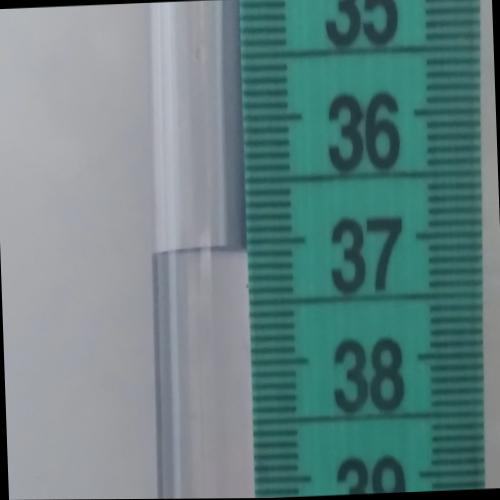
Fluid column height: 37.1 cm